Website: ulta-beauty
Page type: account-selection
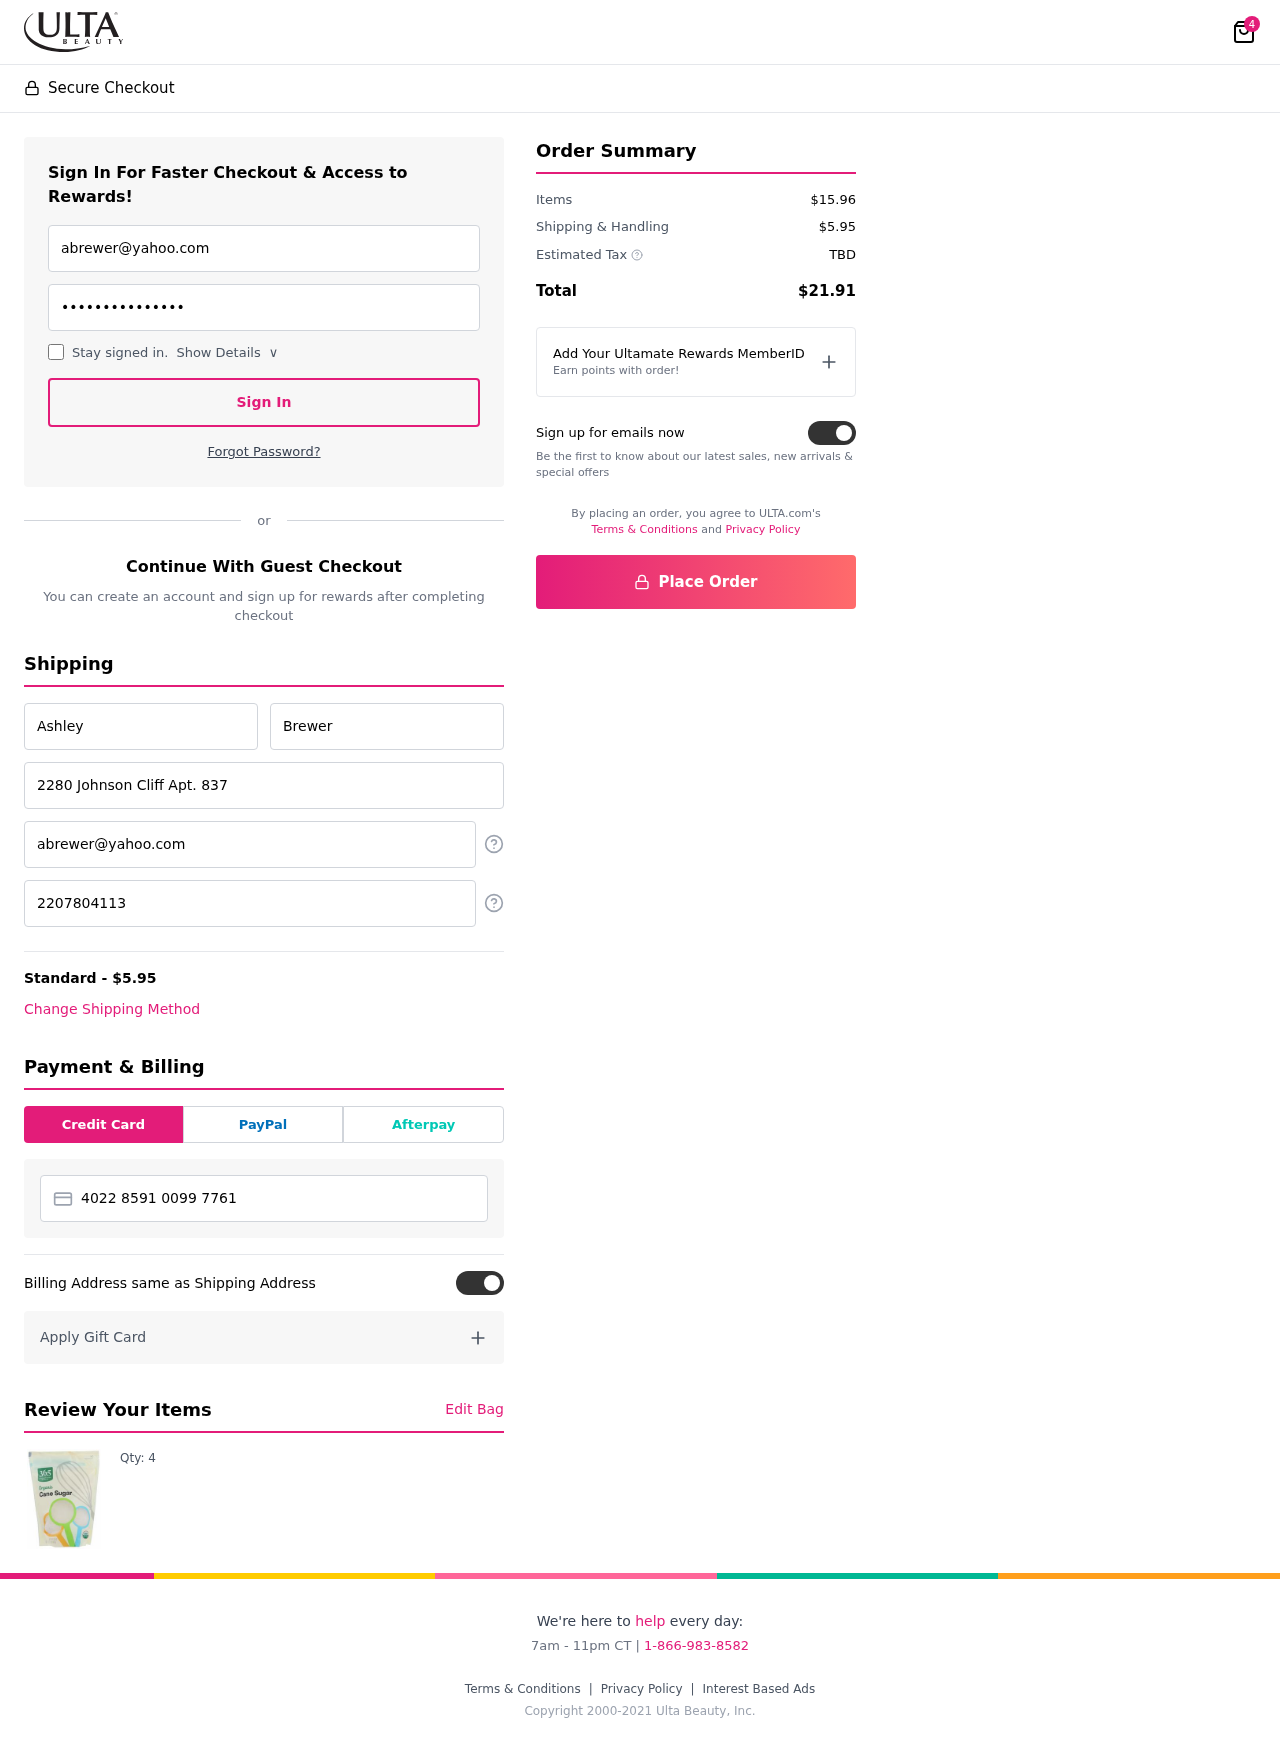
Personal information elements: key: PII_CARD_NUMBER
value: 4022 8591 0099 7761
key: PII_EMAIL
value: abrewer@yahoo.com
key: PII_EMAIL2
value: abrewer@yahoo.com
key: PII_FIRSTNAME
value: Ashley
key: PII_LASTNAME
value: Brewer
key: PII_PHONE
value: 2207804113
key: PII_STREET
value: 2280 Johnson Cliff Apt. 837
Product elements: key: PRODUCT1_QUANTITY
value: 4
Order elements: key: ORDER_NUM_ITEMS
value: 4
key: ORDER_SHIPPING_COST
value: $5.95
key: ORDER_SUBTOTAL
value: $15.96
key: ORDER_TAX
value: TBD
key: ORDER_TOTAL
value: $21.91